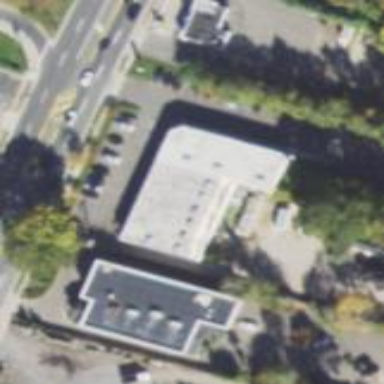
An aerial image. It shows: Commercial building.